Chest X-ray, PA view. Patient: 66 years old, sex F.
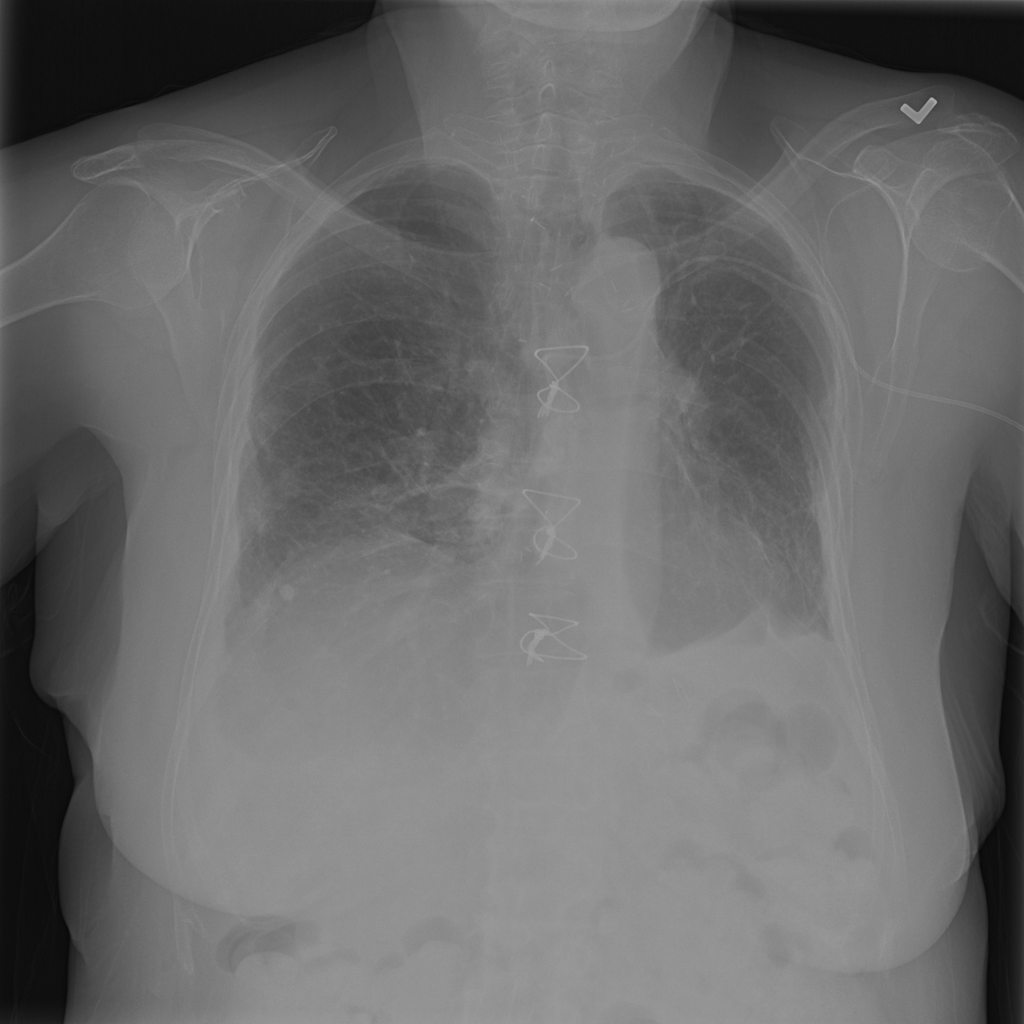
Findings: No Finding